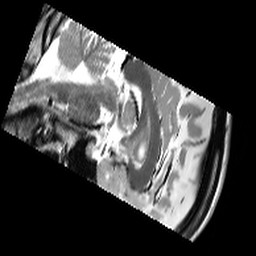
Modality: T2w
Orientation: sagittal
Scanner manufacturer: siemens
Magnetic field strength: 3 T
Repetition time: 10.64 s
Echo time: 0.05 s